Question: I have a react js project where I want to change the color of a button when it is clicked. I can successfully change the color of the button when clicked, but say I clicked my mouse somewhere else on the screen, the switched color does not stay.

'''
.btn {
background-color:var(--dark);
border-color: var(--white);
margin-right: 10px;
color: var(--white);
font-family: "Roboto Mono",sans-serif;
font-weight:400;
border-radius:10px;
cursor: pointer;
transition: transform 0.5s ease;
}
.btn--dark:focus{
color: var(--dark);
border-color: var(--white);
background-color:var(--white)
}
'''
Is 'focus' not the right way to do this?
Once I have clicked a button, how can I keep it's new color and make sure it does not disappear once I have clicked something other than the button.
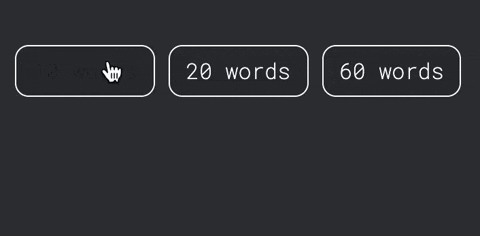
Answer: This is possible using some state.
It would be like
'''
<Button color="my_color" > Click me! </Button>
'''
You can put code inside the prop "color" and in your function of the button only change any state.
I think this solution it will be.
'''
const [color, setColor] = useState(false);
return (
<Button
onClick={ () => setColor(!color) }
color={ color ? 'blue' : 'red'}
>
Click me!
</Button>
)
'''
I hope it works!